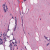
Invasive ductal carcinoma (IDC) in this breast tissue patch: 1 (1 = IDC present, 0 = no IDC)